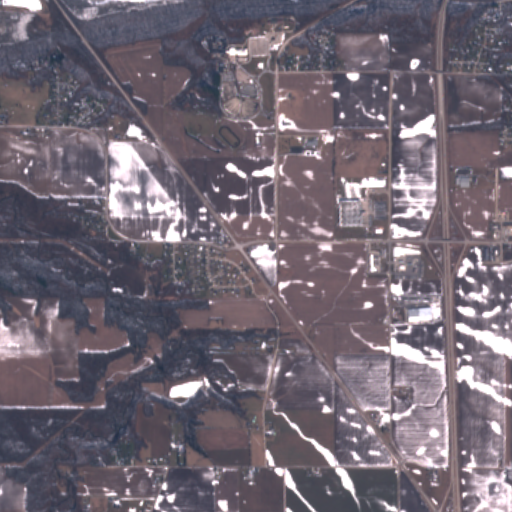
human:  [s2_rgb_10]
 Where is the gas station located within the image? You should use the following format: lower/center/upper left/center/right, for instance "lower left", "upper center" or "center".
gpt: The gas station is located in the center right of the image.
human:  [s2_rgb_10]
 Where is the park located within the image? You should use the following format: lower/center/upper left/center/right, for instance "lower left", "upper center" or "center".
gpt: The park is located in the upper left of the image.
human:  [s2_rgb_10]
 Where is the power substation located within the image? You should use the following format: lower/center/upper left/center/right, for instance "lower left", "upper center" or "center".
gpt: The power substation is located in the center right of the image.
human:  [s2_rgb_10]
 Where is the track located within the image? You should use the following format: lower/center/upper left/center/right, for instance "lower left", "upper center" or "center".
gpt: The track is located in the upper center of the image.
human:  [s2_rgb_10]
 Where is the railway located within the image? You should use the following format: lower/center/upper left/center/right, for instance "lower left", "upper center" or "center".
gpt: The railway is located in the upper right of the image.
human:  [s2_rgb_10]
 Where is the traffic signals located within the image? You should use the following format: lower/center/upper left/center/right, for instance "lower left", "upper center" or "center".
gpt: The traffic signals is located in the center right of the image.
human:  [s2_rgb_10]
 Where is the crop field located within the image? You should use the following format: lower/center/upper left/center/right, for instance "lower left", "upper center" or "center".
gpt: There is no crop field in the image.